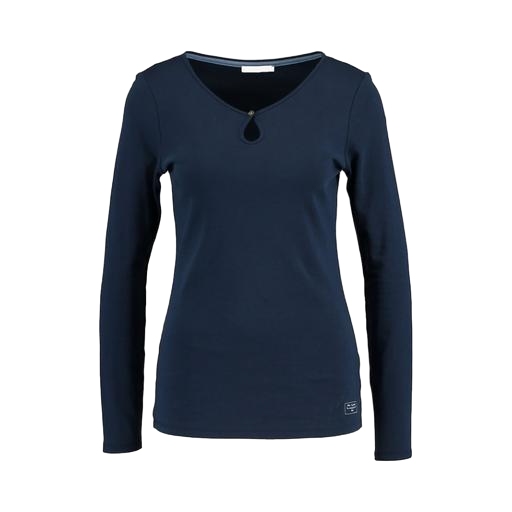
blue still long-sleeved top, blue iconic women's long-sleeved t-shirt, long sleeved navy blue top, white background